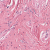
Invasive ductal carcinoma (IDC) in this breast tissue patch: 0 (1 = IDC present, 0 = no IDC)